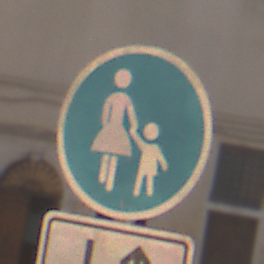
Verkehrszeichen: Gehweg
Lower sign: RichtungsangabeDurchPfeile8
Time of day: MorningAfternoon
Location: Outdoor (Urban)
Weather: Clear
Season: NotSpecified
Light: Natural